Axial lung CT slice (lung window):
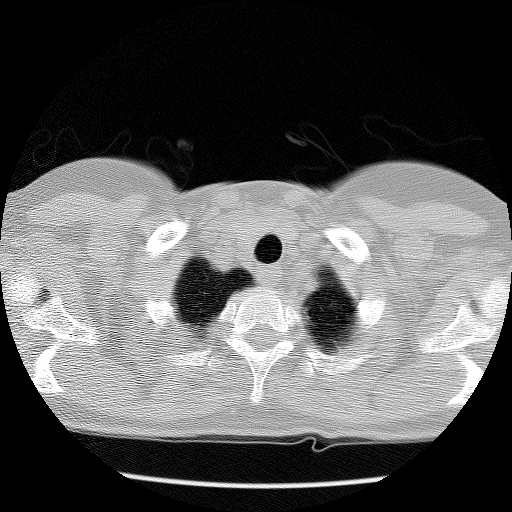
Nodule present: no